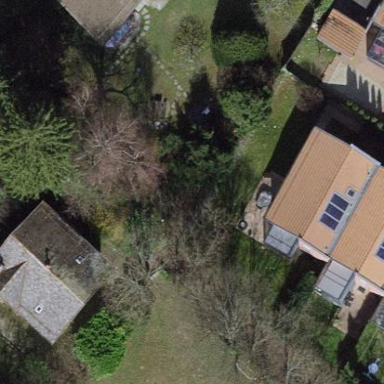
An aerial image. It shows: Garden surrounded by fence.